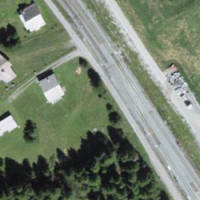
EUNIS habitat code: 54
Species observed at this site:
Linnaea borealis